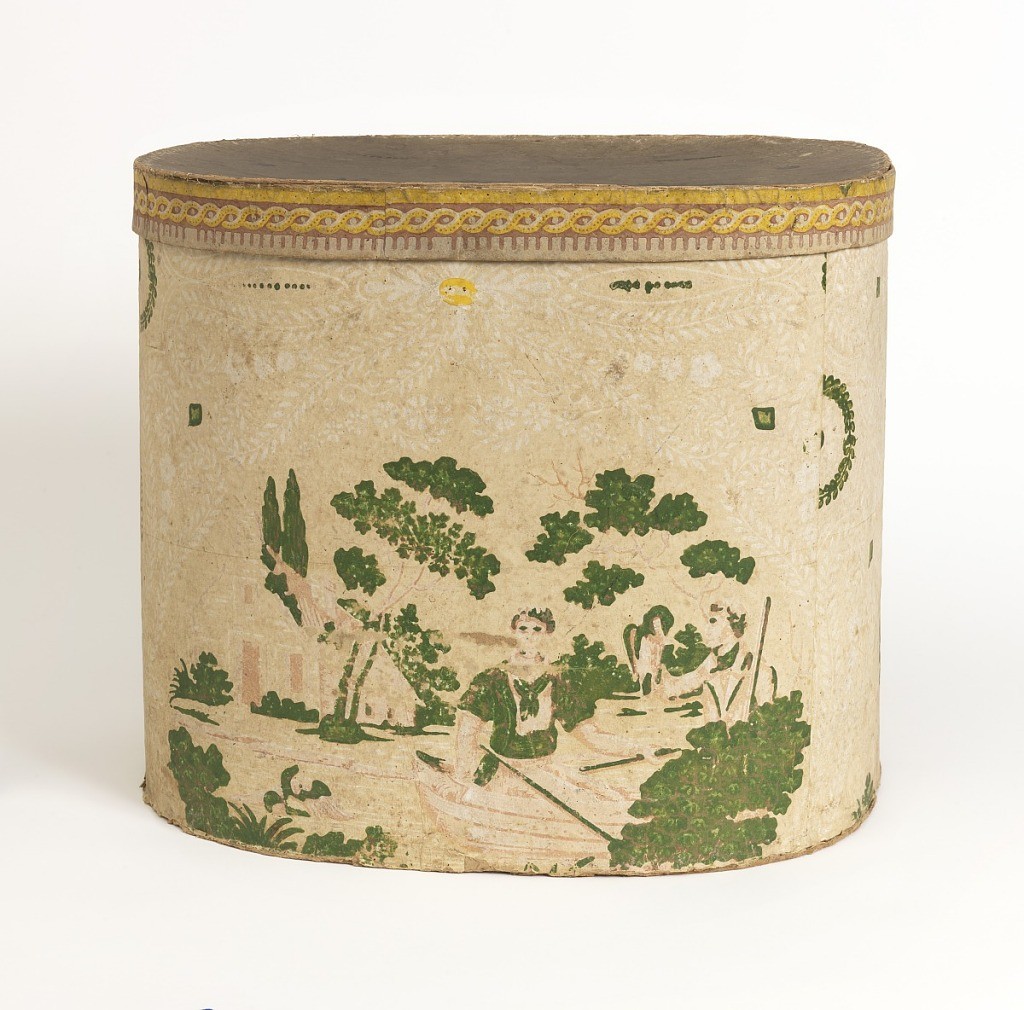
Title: Bandbox
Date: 1831–44
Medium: Block-printed on paper, pasteboard support
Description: Yellow field, with ground design of foliage scrolls in white; medallion scene, repeated, of two figures in a boat, with trees.